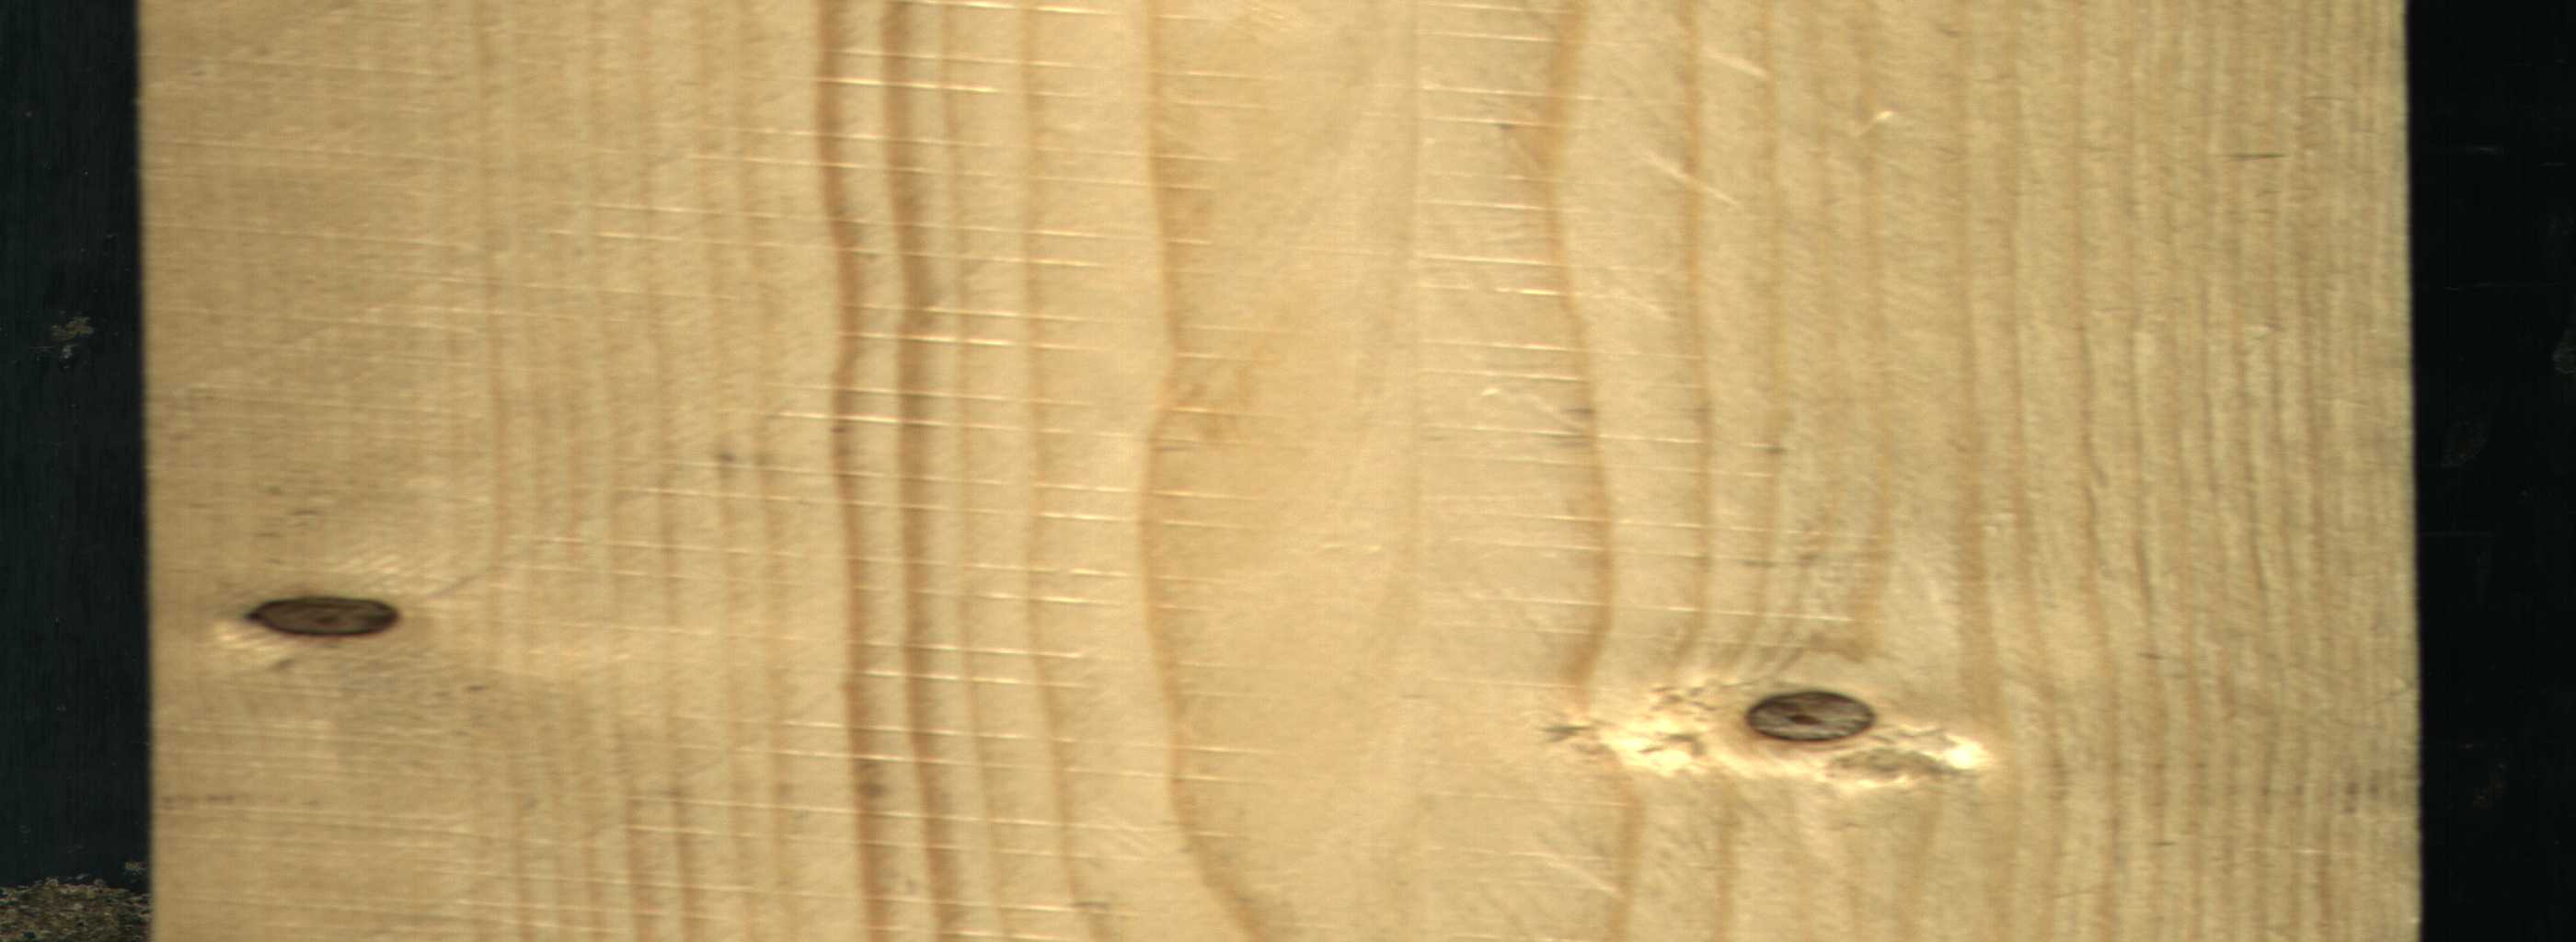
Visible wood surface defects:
Dead_Knot
Dead_Knot